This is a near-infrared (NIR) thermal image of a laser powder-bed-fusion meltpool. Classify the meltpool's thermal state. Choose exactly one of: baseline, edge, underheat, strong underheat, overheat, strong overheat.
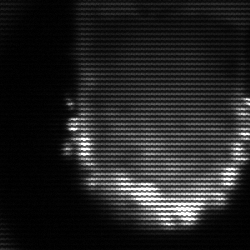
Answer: baseline